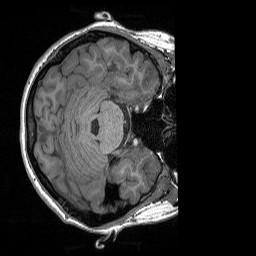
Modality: T1w
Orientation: axial
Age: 23
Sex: female
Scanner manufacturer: siemens
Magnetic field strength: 3 T
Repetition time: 1.56 s
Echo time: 0.00207 s